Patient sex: F
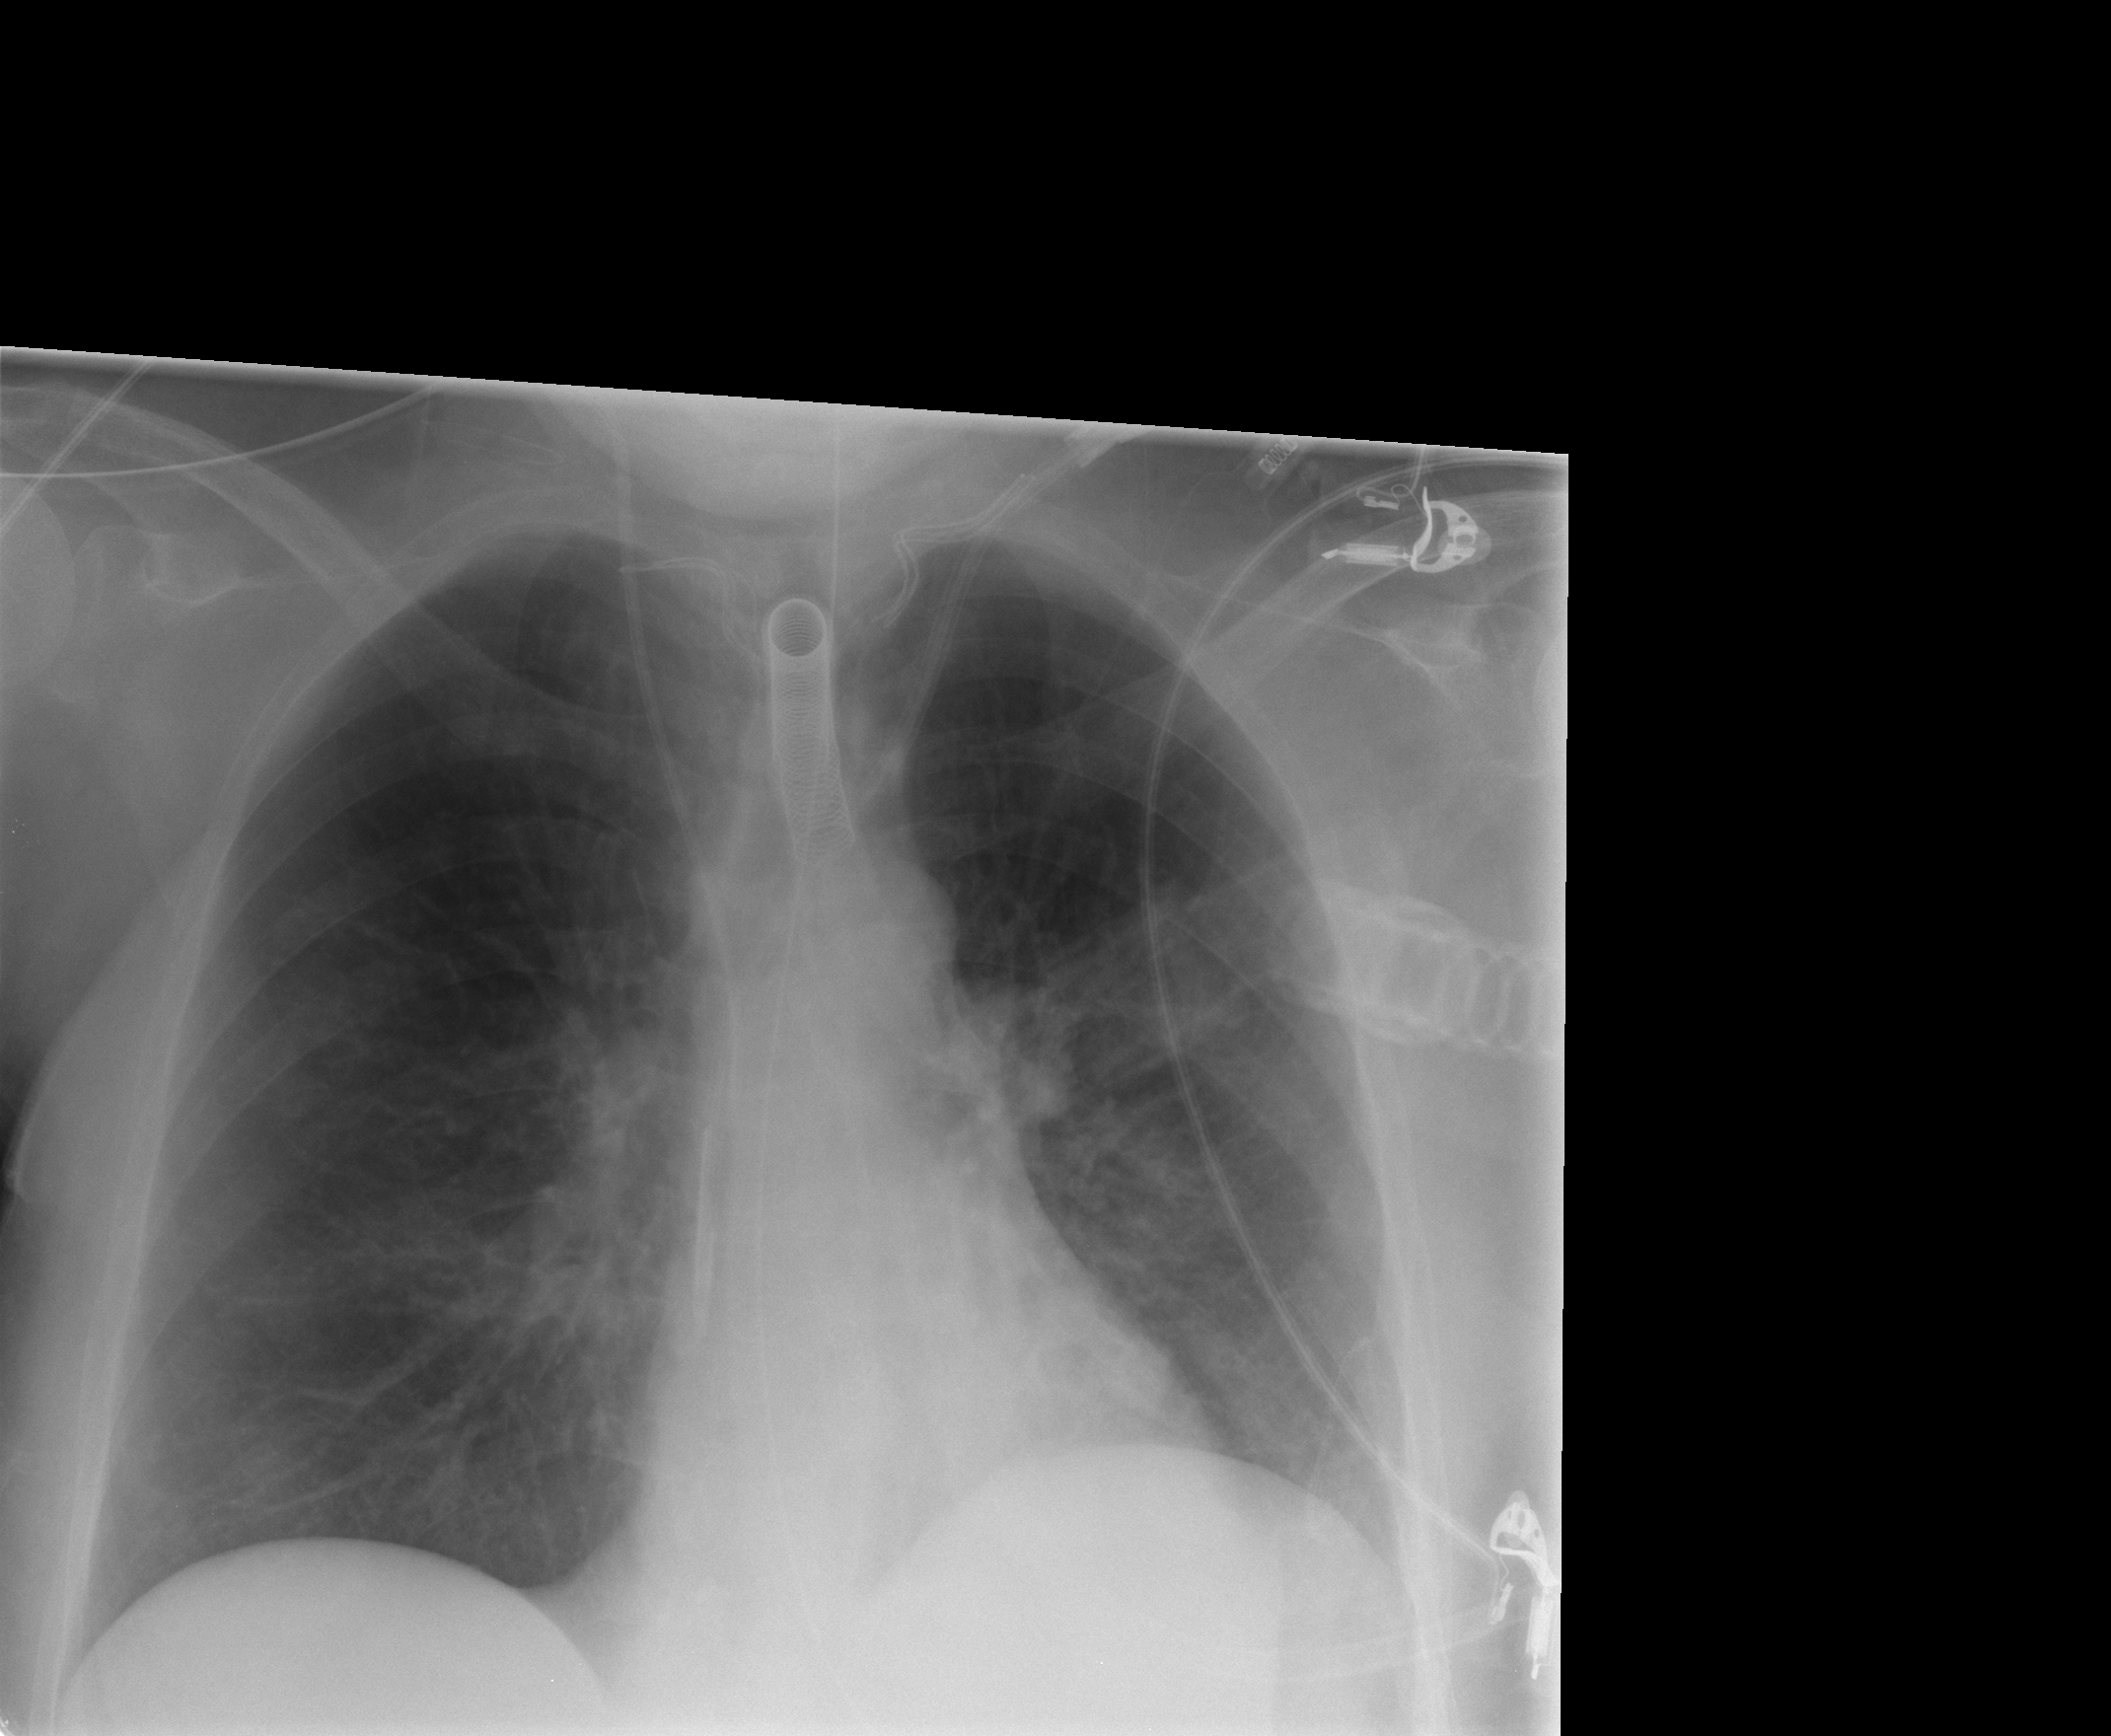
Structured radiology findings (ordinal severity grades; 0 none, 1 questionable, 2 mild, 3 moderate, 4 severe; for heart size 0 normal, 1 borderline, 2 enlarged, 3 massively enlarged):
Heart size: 0
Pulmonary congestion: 0
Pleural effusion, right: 0
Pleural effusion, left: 0
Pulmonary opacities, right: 1
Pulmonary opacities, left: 1
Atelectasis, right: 0
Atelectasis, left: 0